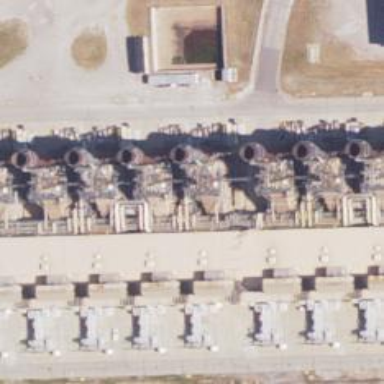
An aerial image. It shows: Gas turbine generator.